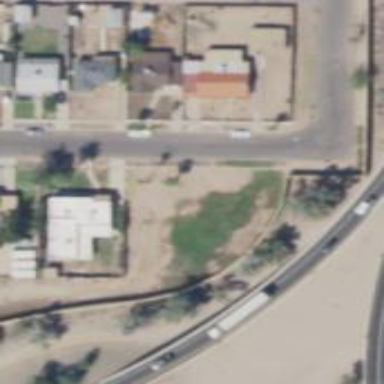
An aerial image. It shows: Alleyway designated as service road.